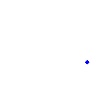
Particle: proton